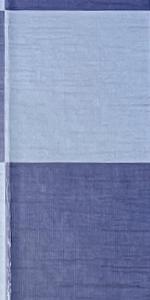
Label: Empty